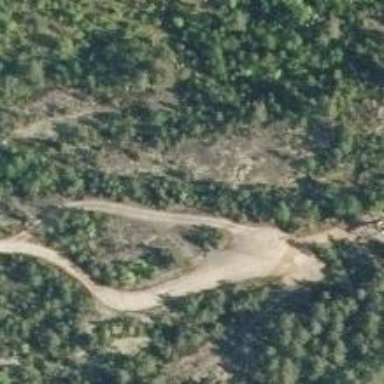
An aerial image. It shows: Well-maintained track road of grade 1.